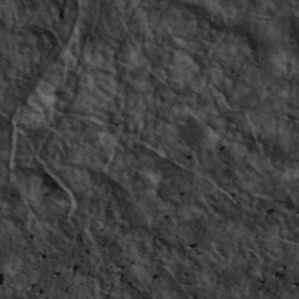
Label: non_frost